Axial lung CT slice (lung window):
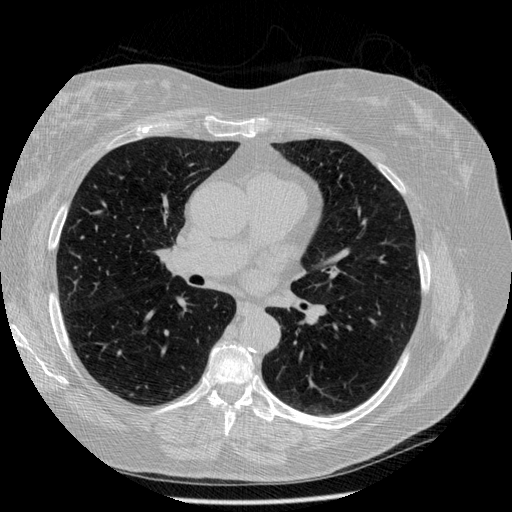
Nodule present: no